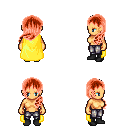
a pixel art fantasy rpg character, female body template, human, tanned skin, yellow cape, metal pants, red left-swept hairstyle, black shoes, four views (front, back, left, right), 2x2 character sprite sheet, small pixel art, hard edges, no anti-aliasing